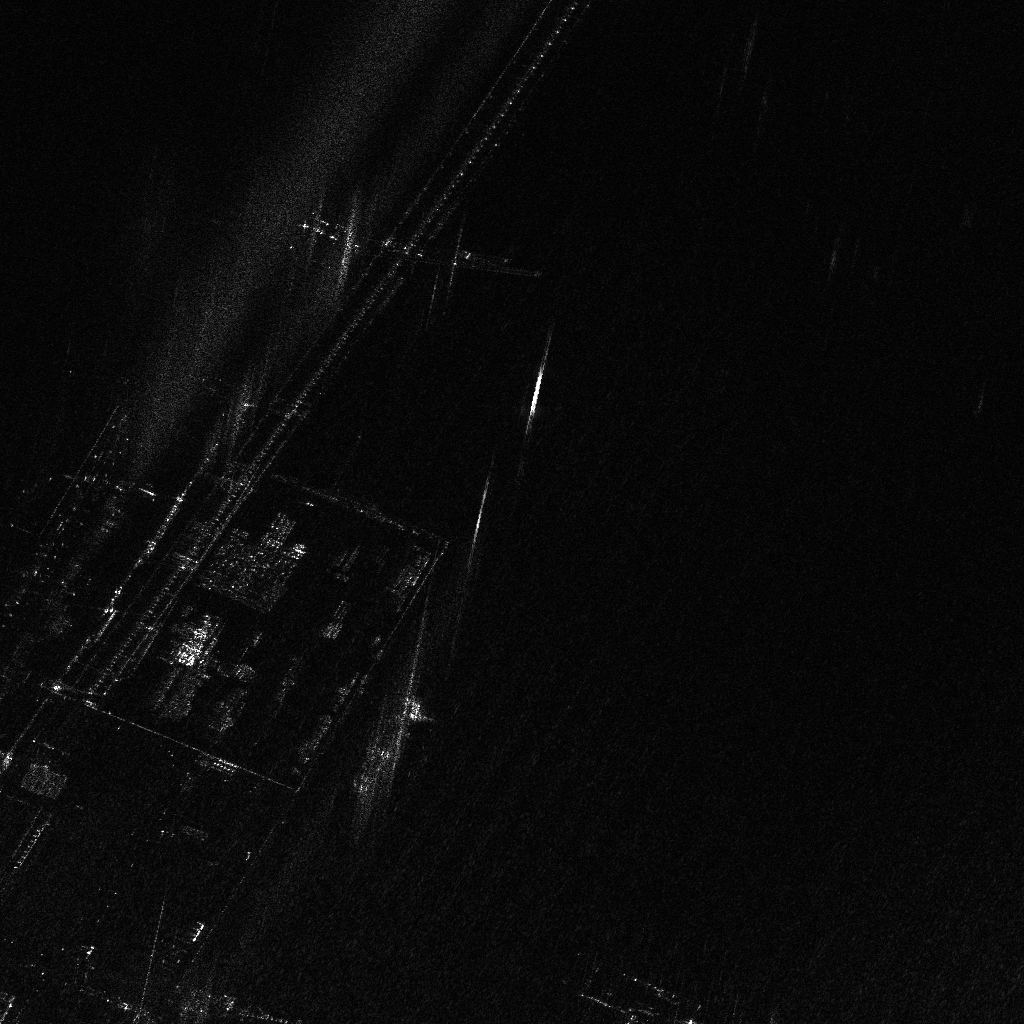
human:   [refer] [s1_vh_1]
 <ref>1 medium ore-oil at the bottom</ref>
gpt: <box>[[35, 65, 39, 78, 27]]</box>